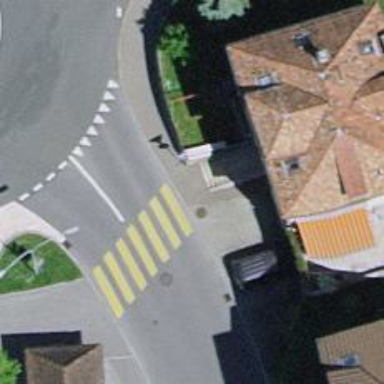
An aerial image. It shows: Raised kerb.